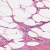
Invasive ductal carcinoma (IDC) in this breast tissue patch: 0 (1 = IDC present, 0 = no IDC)